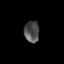
Tissue: prostate
Cell type: Myeloid cells
Senescence score: 0.3051
Nuclear area (px): 317
Mean DAPI intensity: 77.864